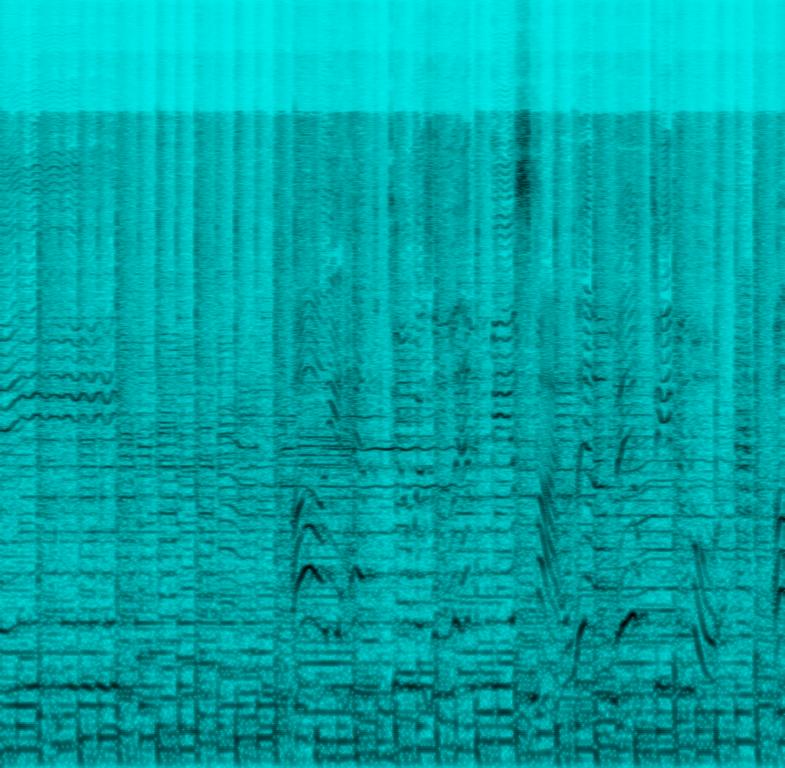
This is a country music piece. There is a female vocalist singing melodically at the forefront. The melodic background consists of the electric guitar, the bass guitar and the piano. The rhythmic background is provided by a simple acoustic drum beat. The atmosphere is upbeat and easygoing. This piece could be playing in the background at a rock bar. It could also work well as an advertisement jingle.